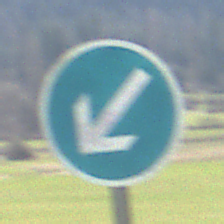
Verkehrszeichen: VorgeschriebeneVorbeifahrtLinks
Umgebung: Outdoor, Nature
Tageszeit: MorningAfternoon
Wetter: PartlyCloudy
Licht: Natural
Jahreszeit: NotSpecified
Kontrast: HighContrast